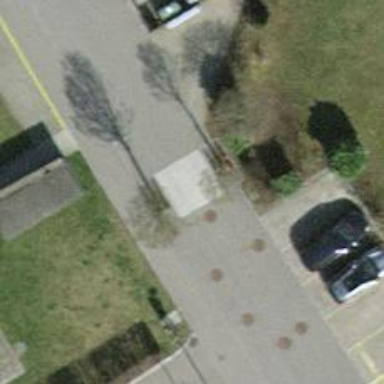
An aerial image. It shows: Traffic calming feature called choker.